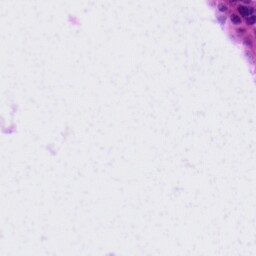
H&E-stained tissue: Tonsil